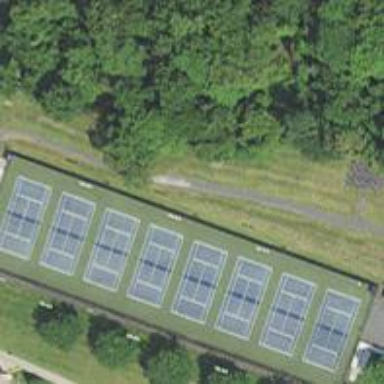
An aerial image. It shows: Tennis court on pitch designated for leisure land.